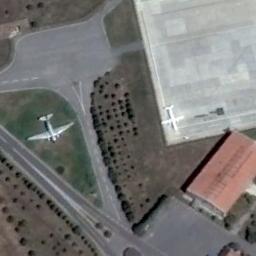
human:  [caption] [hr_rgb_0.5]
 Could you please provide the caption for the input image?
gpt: An airplane parked on an open lot with many buildings and lawns next to it .

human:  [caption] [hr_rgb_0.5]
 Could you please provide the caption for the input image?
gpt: A plane parked on the lawn and another plane parked on the open area beside .

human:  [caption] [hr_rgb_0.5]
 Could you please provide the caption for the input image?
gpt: An airplane is in the middle of the grass on the runway and an airplane is beside the grass on the open place .

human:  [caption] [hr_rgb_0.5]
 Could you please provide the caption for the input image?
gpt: A white plane parked on the triangular lawn .

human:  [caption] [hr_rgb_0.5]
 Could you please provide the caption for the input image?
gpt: One plane is on the ground next to the red building .